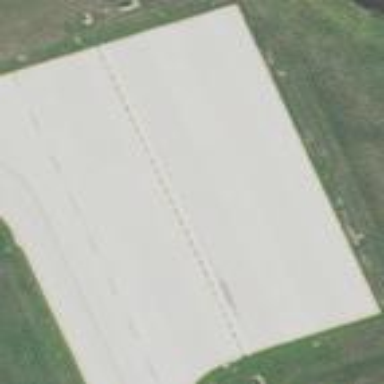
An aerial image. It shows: Apron at the airport.